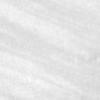
Label: change